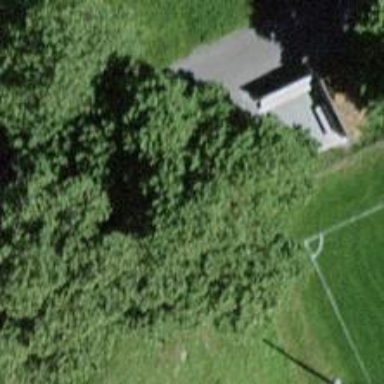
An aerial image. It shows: Bench for seating.